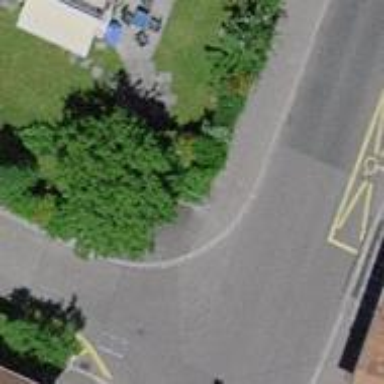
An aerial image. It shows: Kerb serving as barrier.